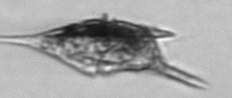
Label: Tripos_lineatus